Question: When I have an email open in Gmail, I'm trying to click the "Show original" dropdown menu item programmatically. The IDs of all the elements change dynamically with each email, so that's not a reliable way to find the menu item I'm trying to click. To start, I'm just trying to make a piece of JavaScript that clicks it in Chrome's console. After loading jQuery, I've tried this:
'''
jQuery('div[role=menuitem]:contains(Show original)').click();
'''
While it seems to select the proper div and click it, it's not the expected behaviour and the click doesn't really do anything. Here's a piece of a fully loaded email's menu containing the menu item I'd like to click with JavaScript:
'''
<div class="J-N" role="menuitem" aria-hidden="false" id="so" style="-webkit-user-select: none;"><div class="J-N-Jz"><div><div id=":173" class="cj" act="32"><img class="dS J-N-JX" src="images/cleardot.gif" alt="">Show original</div></div></div></div>
'''

My intention is to use a bookmarklet, but I'm having trouble loading jQuery in a bookmarklet because of a security warning, but that's another question/issue. Also, should I try to open the dropdown before clicking the "Show original" button or is it likely that I am able to click this button without opening the menu first?
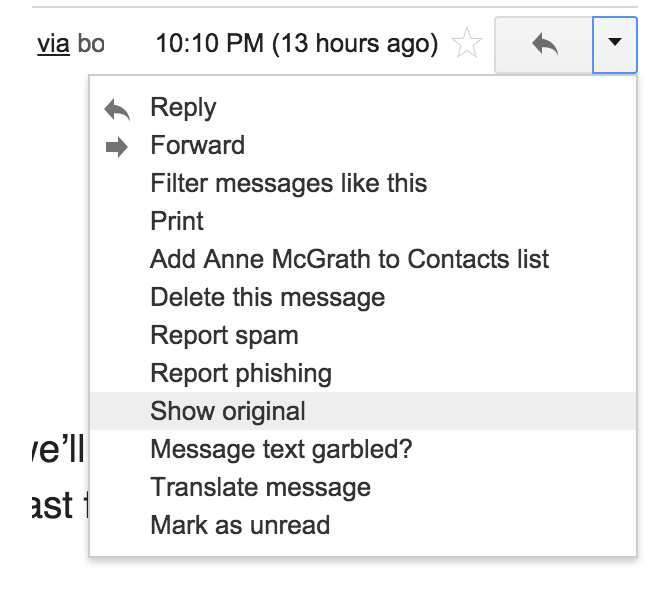
Answer: You must open menu at least once, so Gmail loads required menu elements.
To click on elements use 'dispatchEvent()' straight on DOM elements (not jQuery collections)
Basic example might look like this:
'''
// Create events
var mouseDownEvent = new MouseEvent('mousedown', { 'bubbles': true });
var mouseUpEvent = new MouseEvent('mouseup', { 'bubbles': true });
// Get DOM elements
var menu = jQuery("div[role='button'][aria-label='More']").get(0);
var button = jQuery("div[role='menuitem']:contains('Show original')").get(0);
// Open and close menu, to ensure button existence
menu.dispatchEvent(mouseDownEvent);
menu.dispatchEvent(mouseDownEvent);
// Click menu item
button.dispatchEvent(mouseDownEvent);
button.dispatchEvent(mouseUpEvent);
'''
That will work only in Chrome, Firefox and Opera.